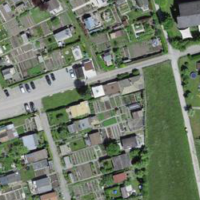
EUNIS habitat code: 53
Species observed at this site:
Arum maculatum